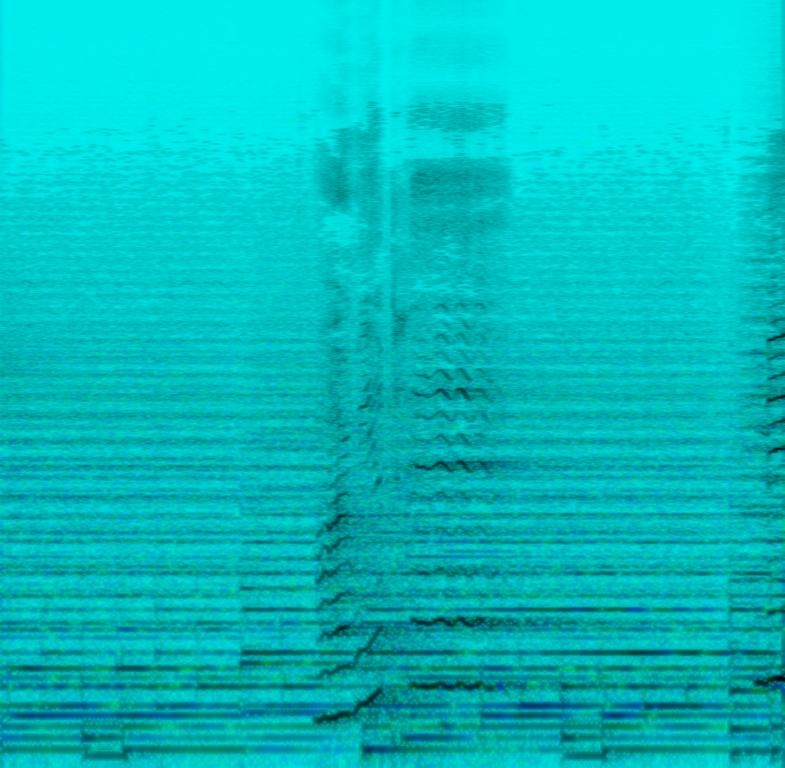
The music features a female voice singing a melody while being accompanied by a harp and strings synth played on a keyboard. The music has a ternary feel which is being emphasized by the harp that plays 3 equal notes every beat. The keyboard strings synth plays harmony as well as a melody that towards the end of the music excerpt is played in unison with the singer's melody.